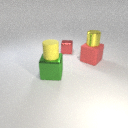
large red rubber cube below small yellow metal cylinder